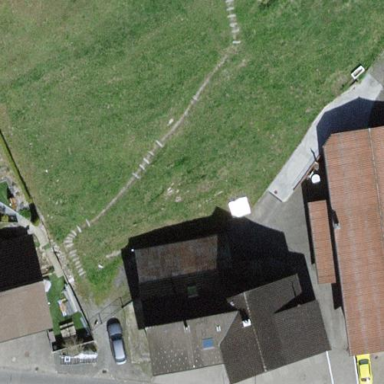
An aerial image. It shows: Simple and straightforward house.